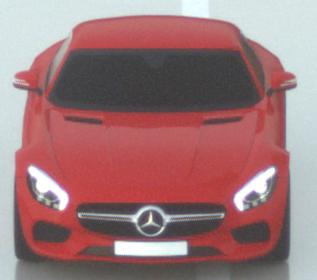
Make: Mercedes-Benz
Model: AMG GT Coupé
Detailed model: AMG GT (190) Coupé
Model produced from: 2014/10
Model produced until: 2017/01
Doors: 2
Color: red
Road condition: wet road
Daytime: sunrise or sunset
Contrast: low contrast